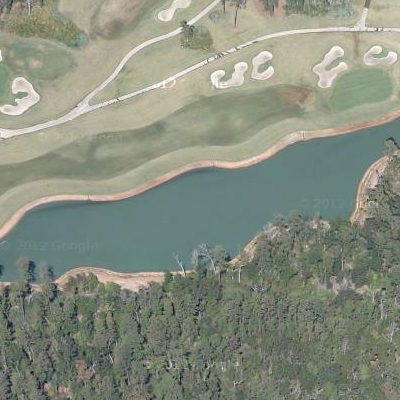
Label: dRiverLake